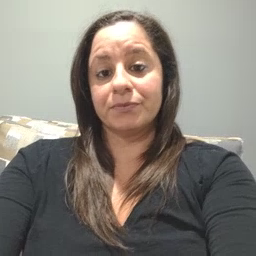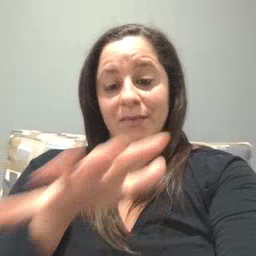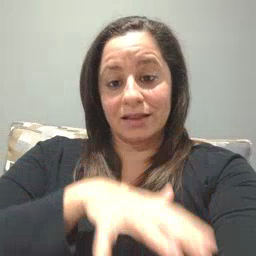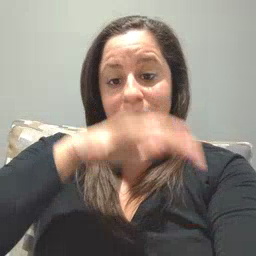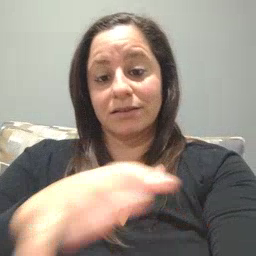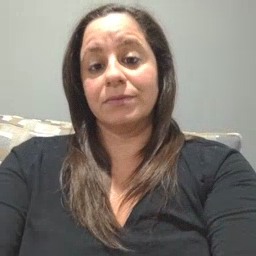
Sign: alligator